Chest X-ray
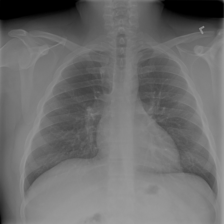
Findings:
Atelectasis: negative
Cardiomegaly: negative
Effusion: negative
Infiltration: negative
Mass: negative
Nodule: negative
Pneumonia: negative
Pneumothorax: negative
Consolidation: negative
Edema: negative
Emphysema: negative
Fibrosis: negative
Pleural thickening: negative
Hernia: negative